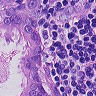
Metastatic tissue present: yes